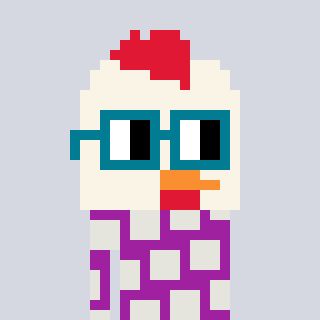
a pixel art character with square dark green glasses, a chicken-shaped head and a magenta-colored body on a cool background